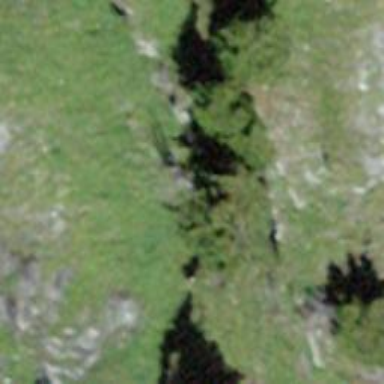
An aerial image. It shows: Single tag "natural: tree."